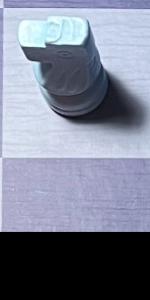
Label: Empty